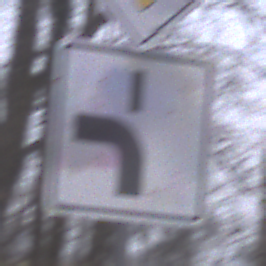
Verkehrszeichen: VerlaufVorfahrtsstrasse5
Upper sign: Vorfahrtsstrasse
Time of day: Midday
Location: Outdoor (Nature)
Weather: Overcast
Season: Autumn
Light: Natural